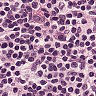
Metastatic tissue present: no